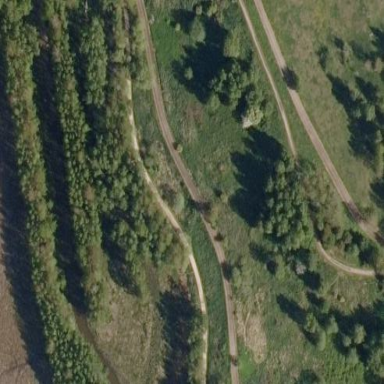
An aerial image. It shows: Bridleway with sandy surface.